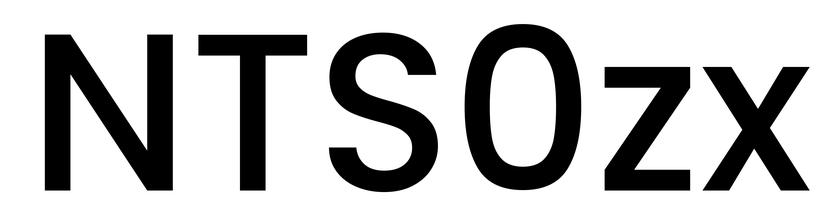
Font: Poppins-Medium